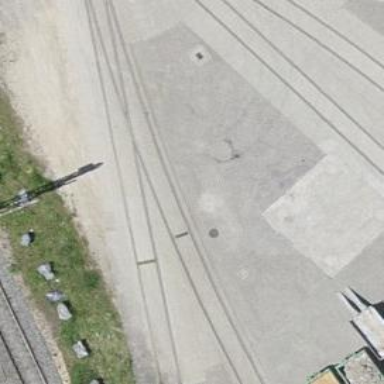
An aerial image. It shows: Single disused railway track.